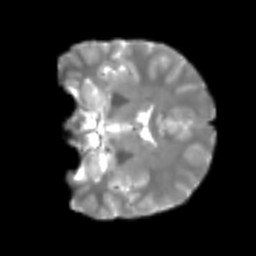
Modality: T2w
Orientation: coronal
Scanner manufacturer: siemens
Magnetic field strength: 3 T
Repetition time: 4 s
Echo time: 0.0594 s